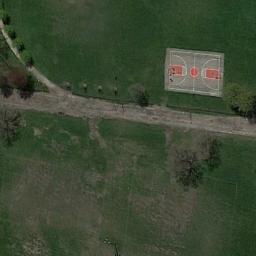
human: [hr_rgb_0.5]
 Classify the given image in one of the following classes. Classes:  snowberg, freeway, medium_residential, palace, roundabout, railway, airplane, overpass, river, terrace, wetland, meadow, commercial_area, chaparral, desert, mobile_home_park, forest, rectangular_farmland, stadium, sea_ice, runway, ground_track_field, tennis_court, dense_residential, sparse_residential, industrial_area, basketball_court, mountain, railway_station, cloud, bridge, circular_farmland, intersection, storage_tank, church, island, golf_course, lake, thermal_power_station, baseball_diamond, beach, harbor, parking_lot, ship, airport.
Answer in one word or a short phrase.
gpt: basketball_court